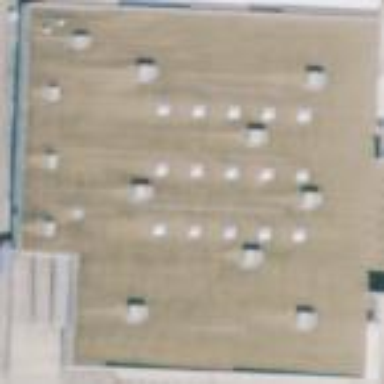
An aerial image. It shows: Retail building.